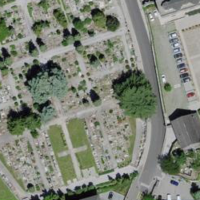
EUNIS habitat code: 54
Species observed at this site:
Hedera helix